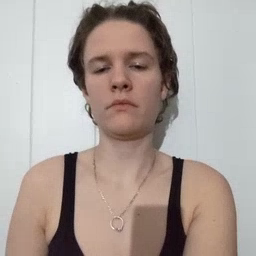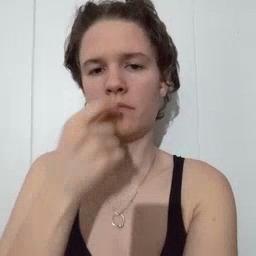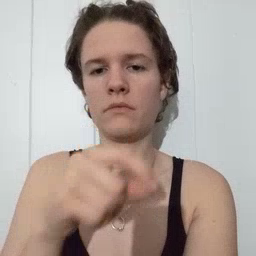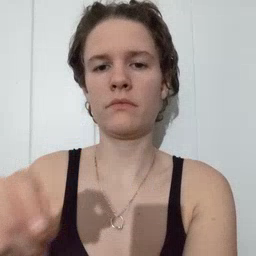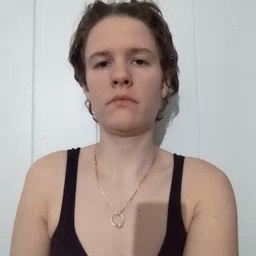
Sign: pen